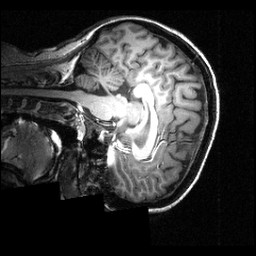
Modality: T1w
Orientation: sagittal
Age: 26
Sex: female
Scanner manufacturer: siemens
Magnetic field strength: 3.951 T
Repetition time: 1.5 s
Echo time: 0.00335 s